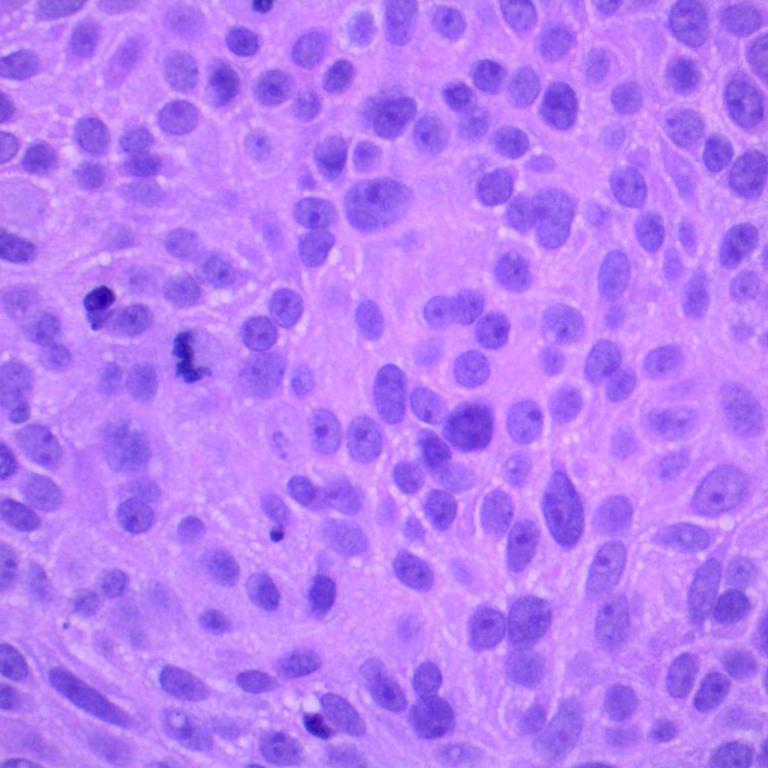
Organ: lung
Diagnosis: squamous carcinomas